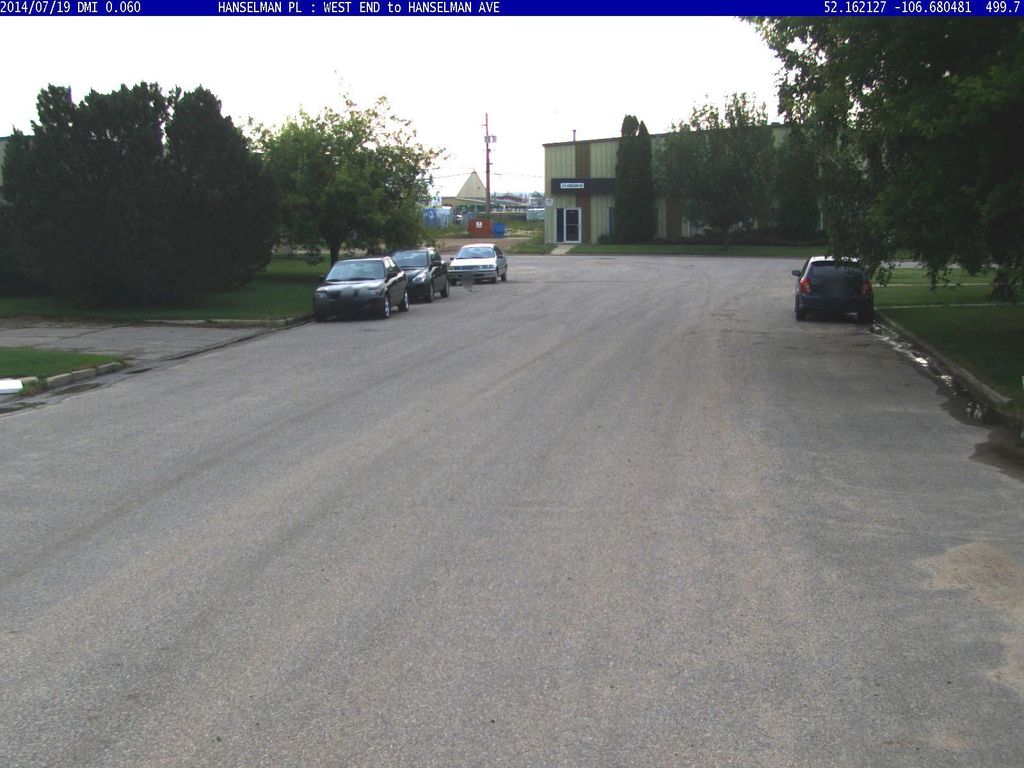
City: saskatoon